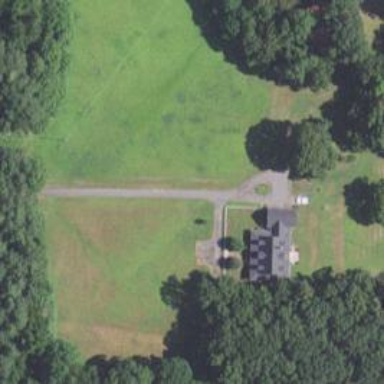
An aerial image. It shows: Driveway.